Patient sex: M
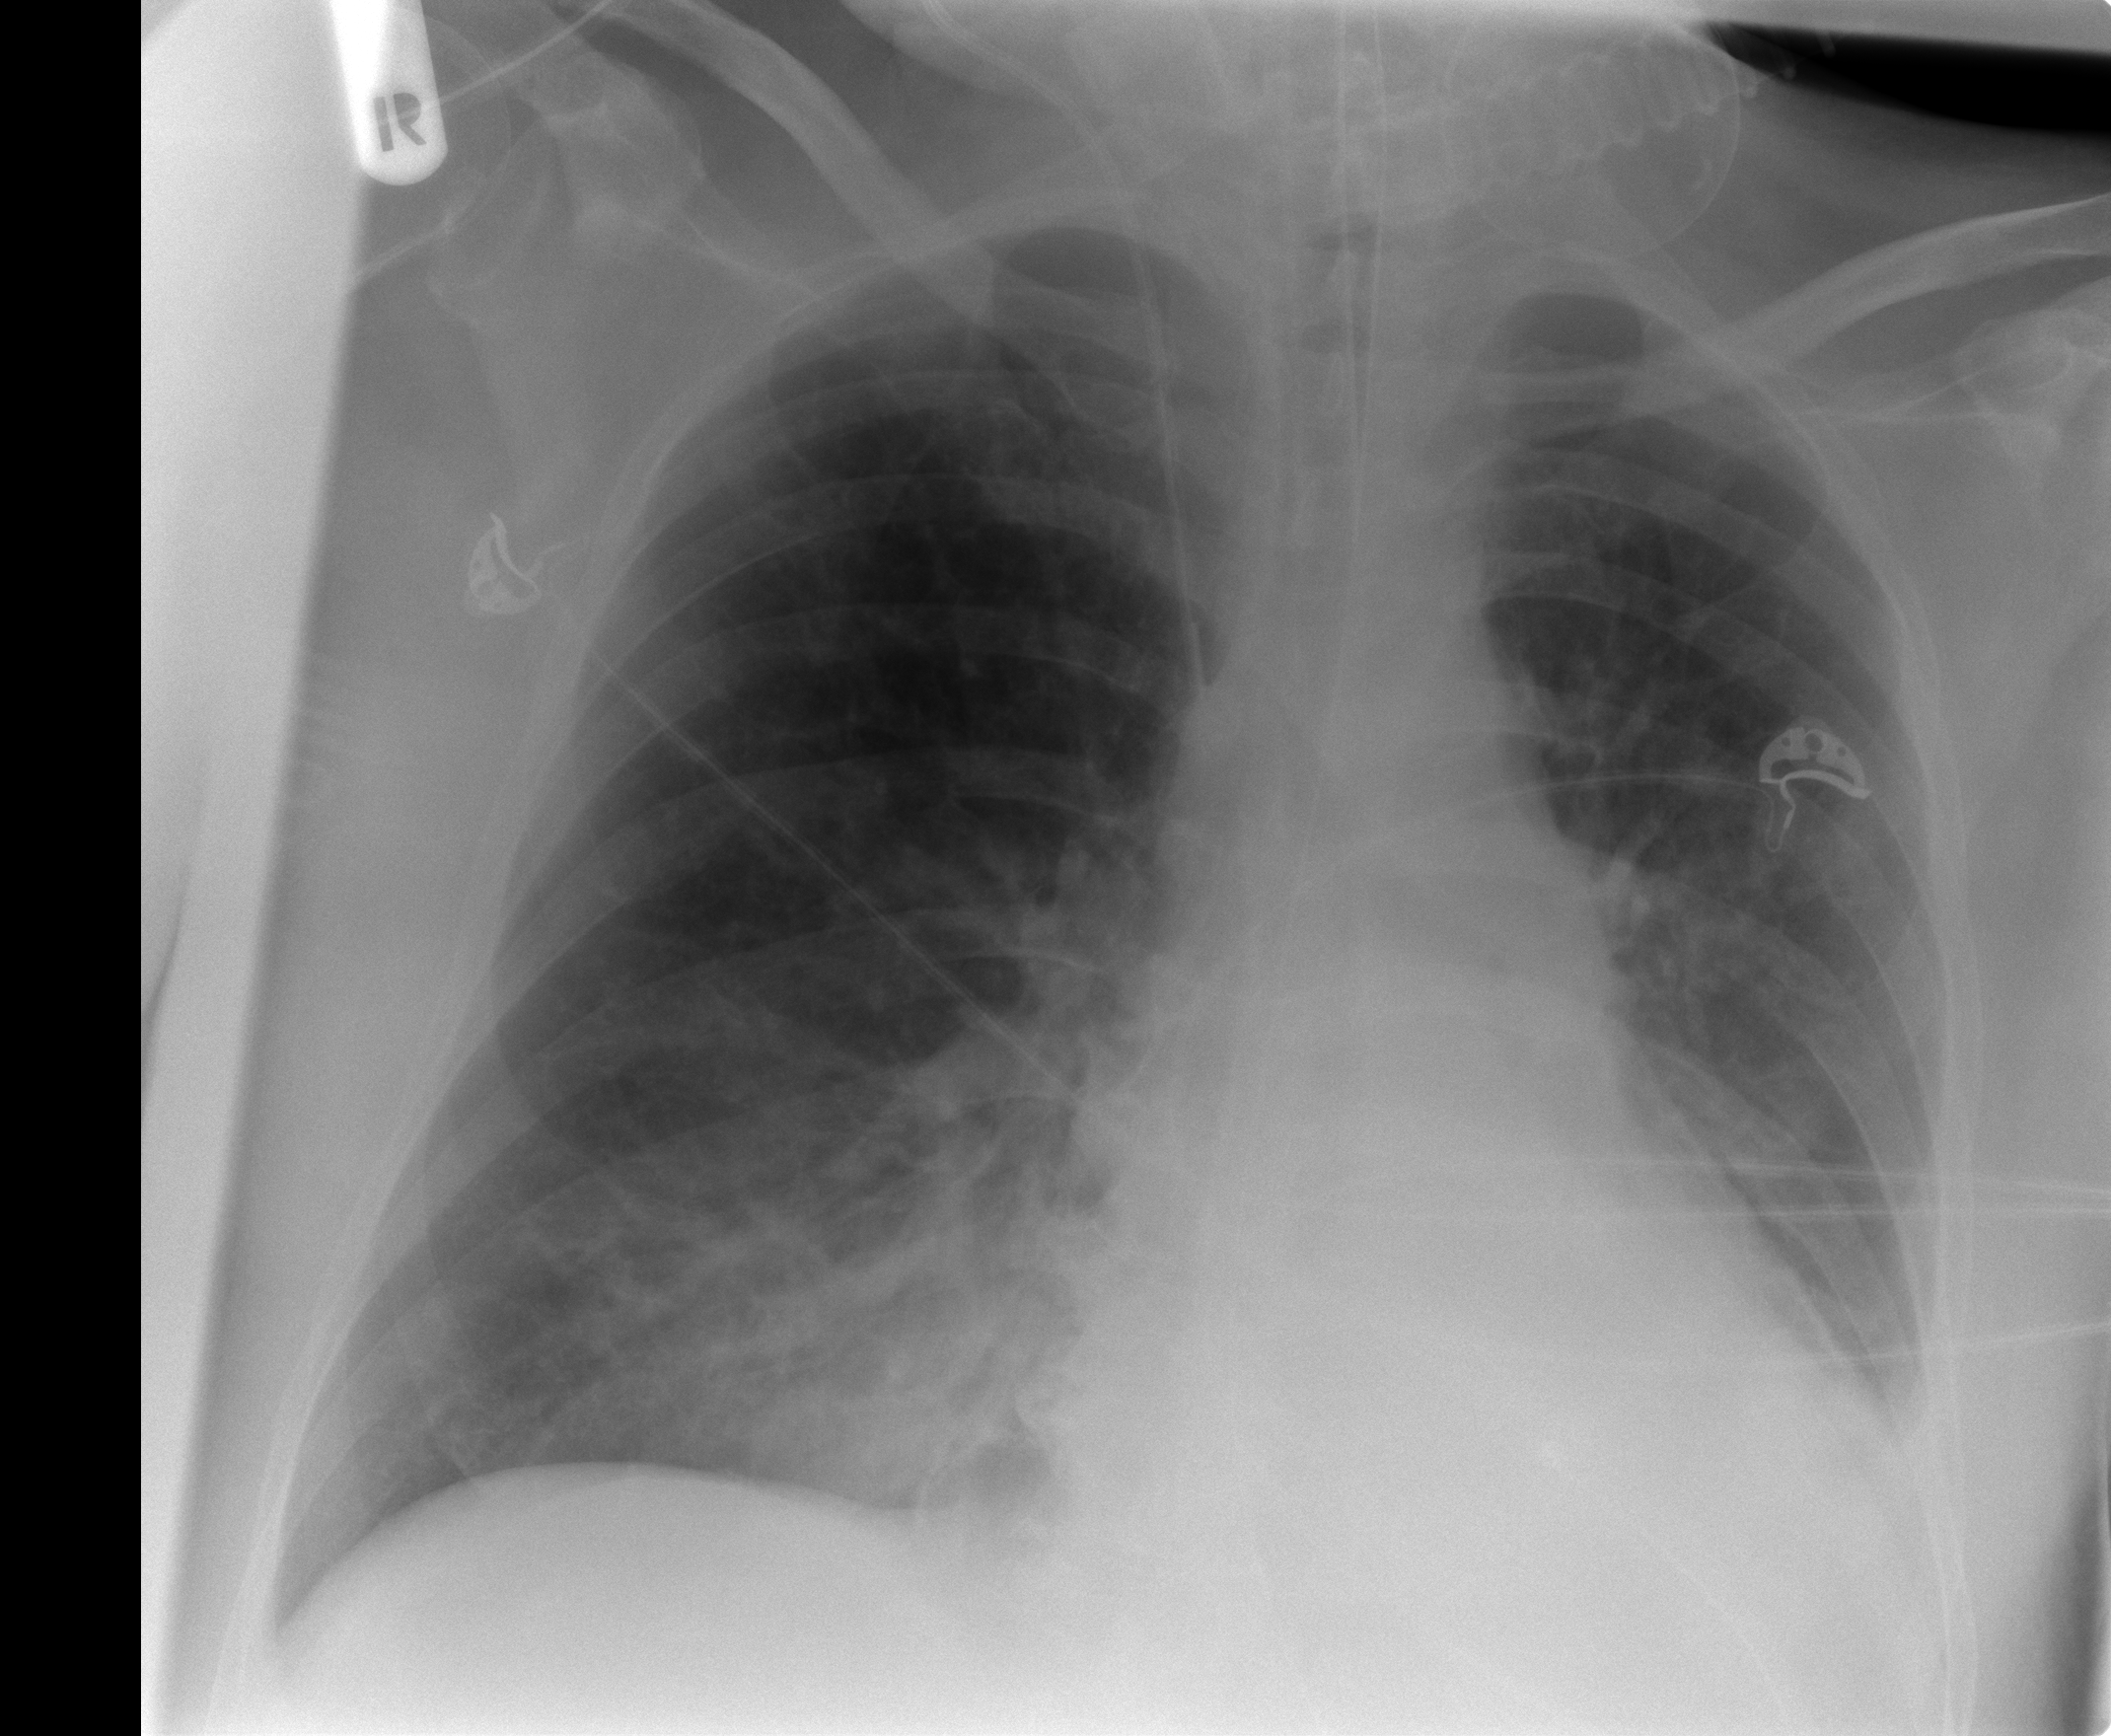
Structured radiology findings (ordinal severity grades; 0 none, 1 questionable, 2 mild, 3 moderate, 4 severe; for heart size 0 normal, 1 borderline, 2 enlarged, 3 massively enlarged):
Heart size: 2
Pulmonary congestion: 0
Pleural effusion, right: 0
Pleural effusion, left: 2
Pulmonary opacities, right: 3
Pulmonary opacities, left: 2
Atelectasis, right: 3
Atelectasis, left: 2